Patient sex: F
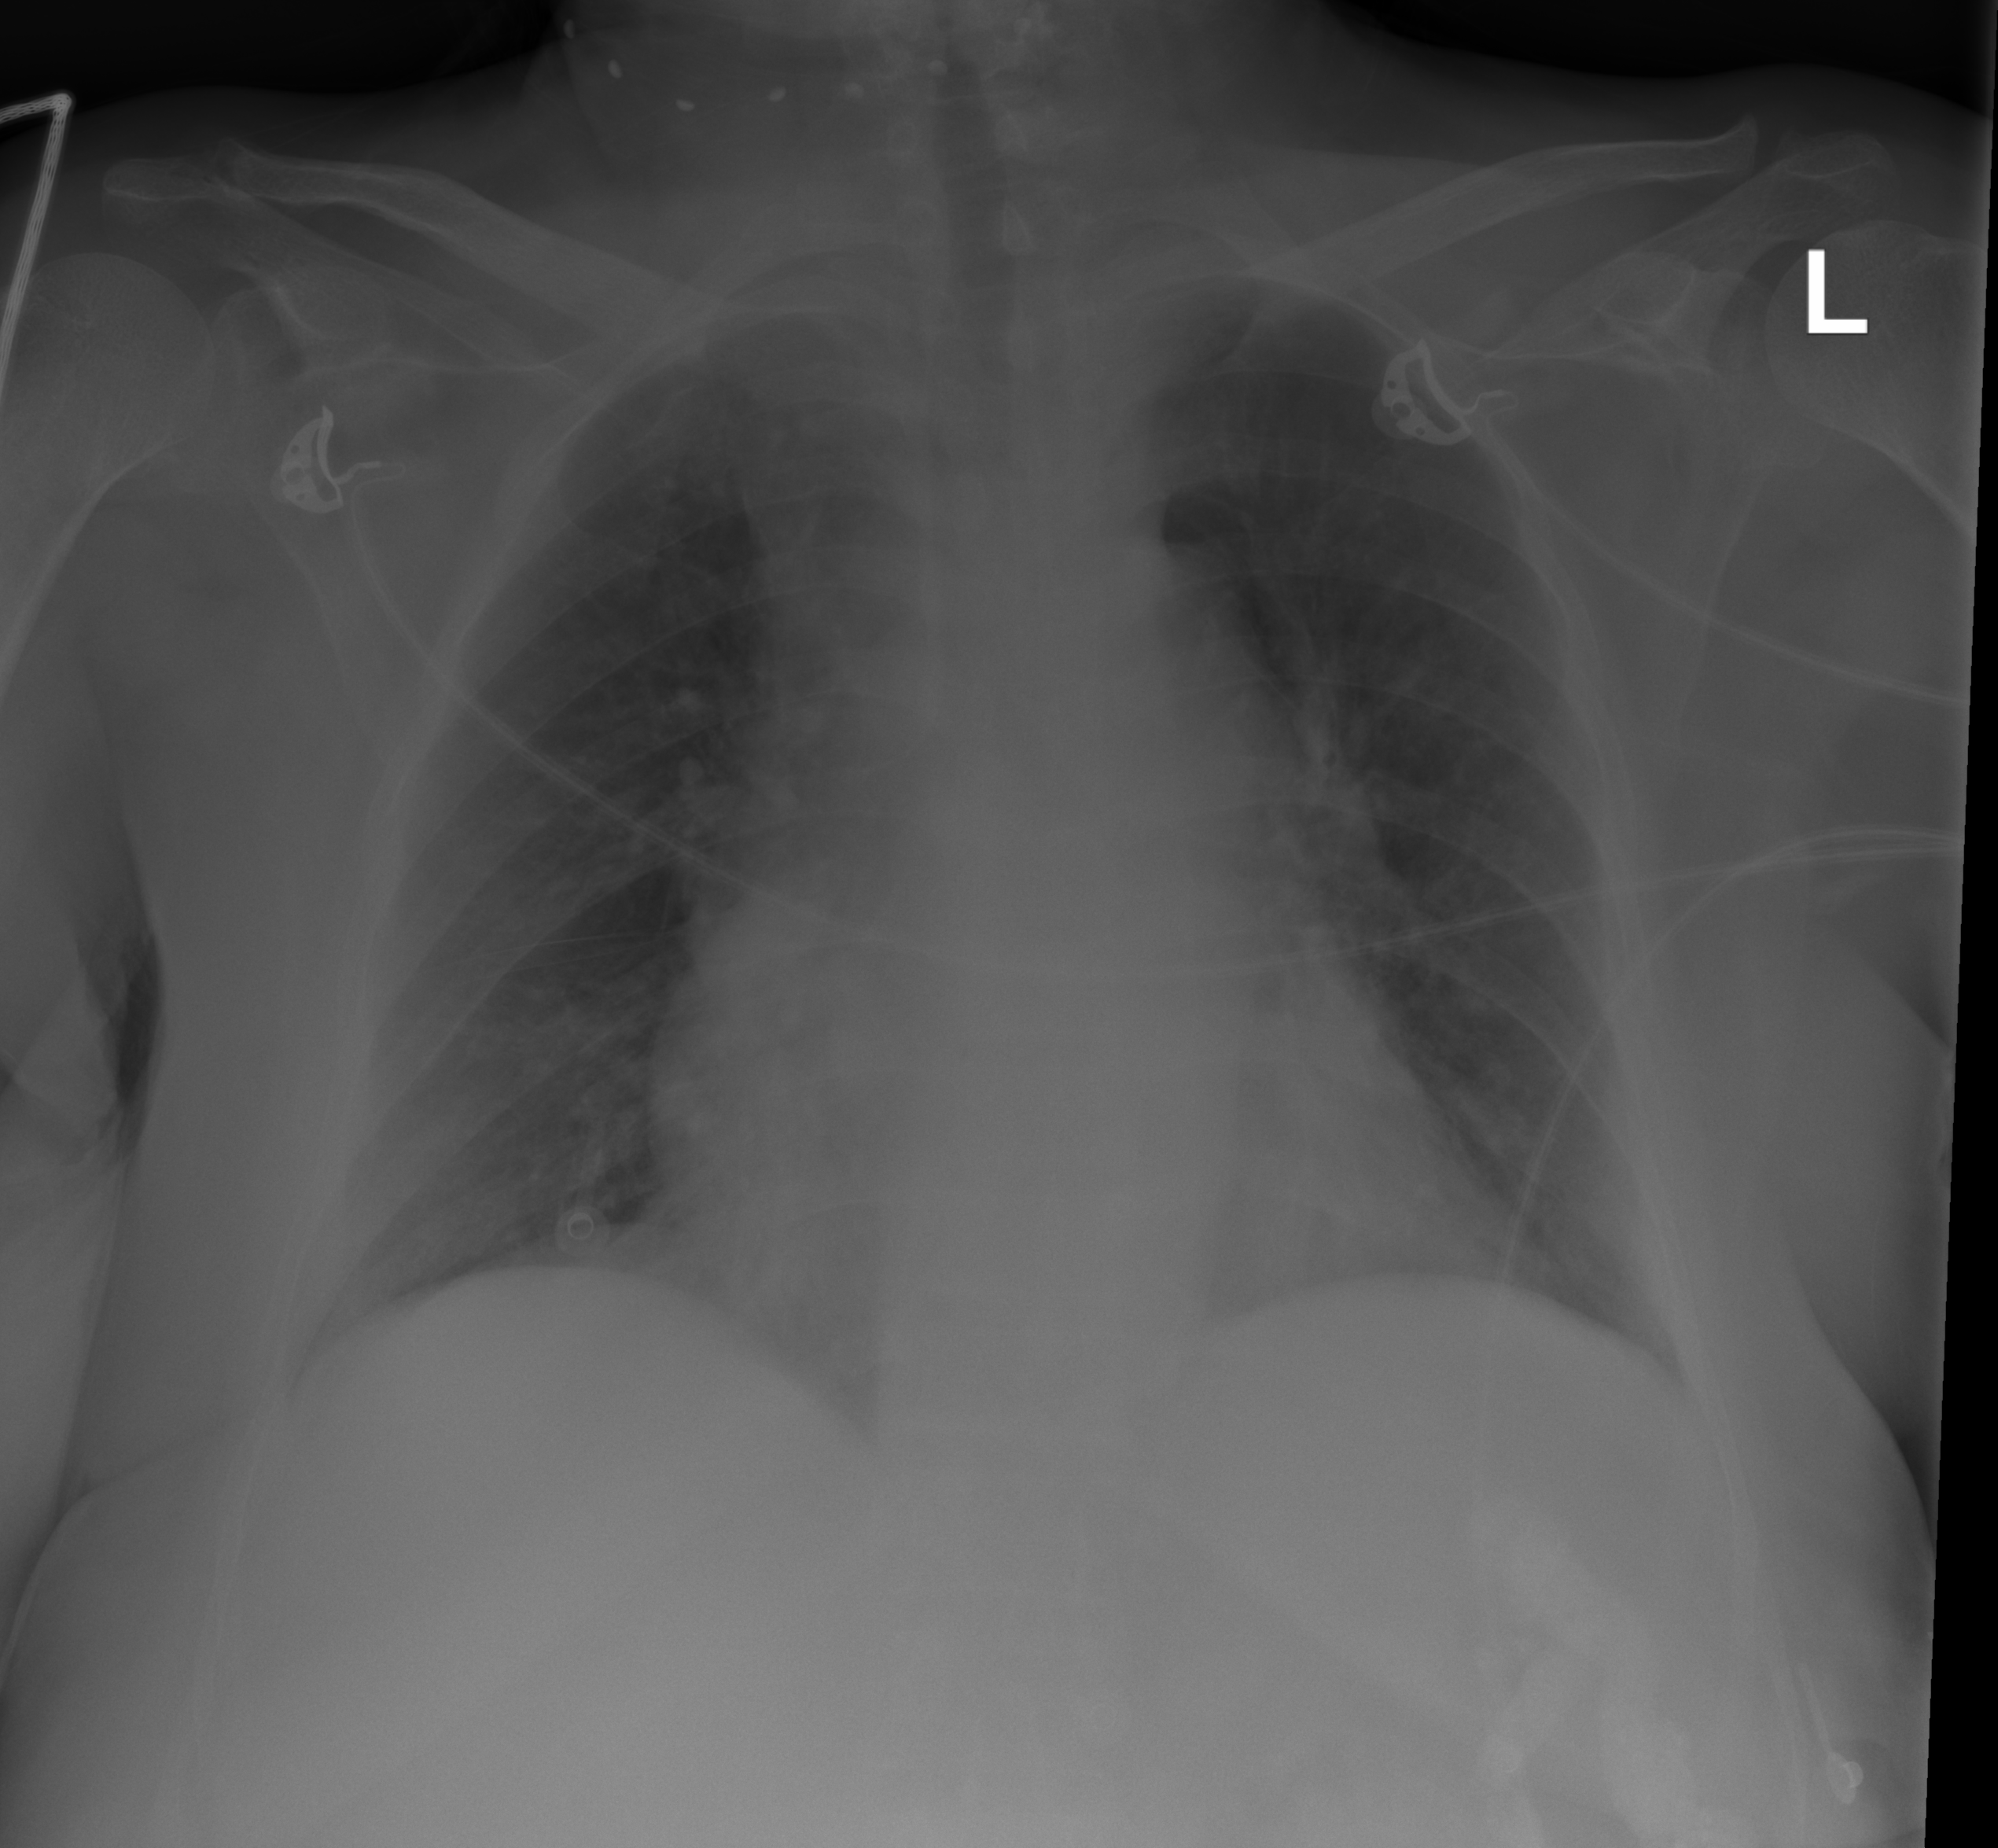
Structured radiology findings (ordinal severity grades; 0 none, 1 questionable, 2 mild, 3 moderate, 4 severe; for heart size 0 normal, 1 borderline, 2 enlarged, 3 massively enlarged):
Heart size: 0
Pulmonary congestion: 0
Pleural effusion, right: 0
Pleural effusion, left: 0
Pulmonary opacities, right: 0
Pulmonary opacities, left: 0
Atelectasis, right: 1
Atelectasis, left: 0